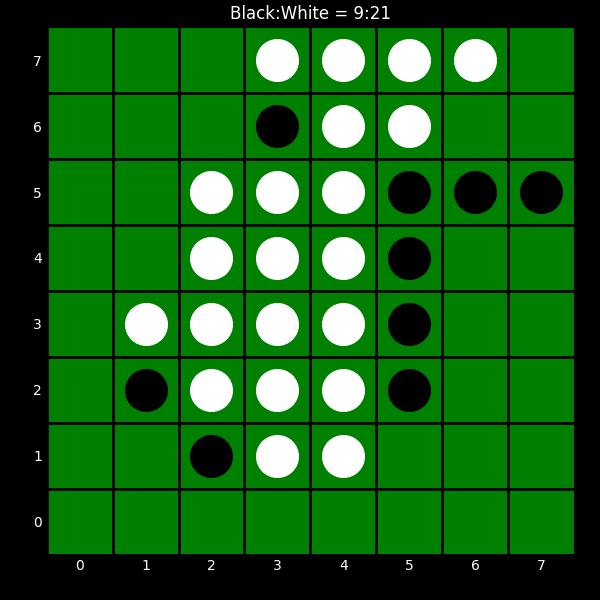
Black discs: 9
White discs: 21